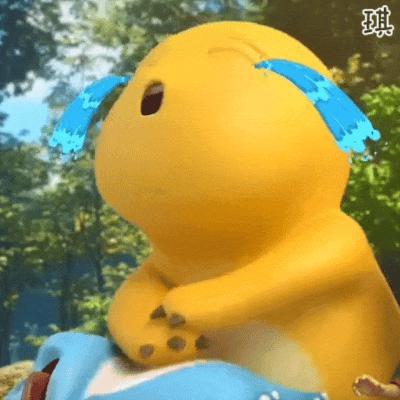
Label: nailong